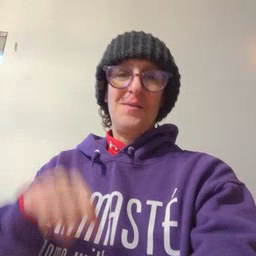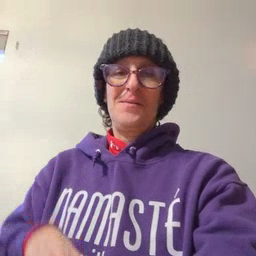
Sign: loud